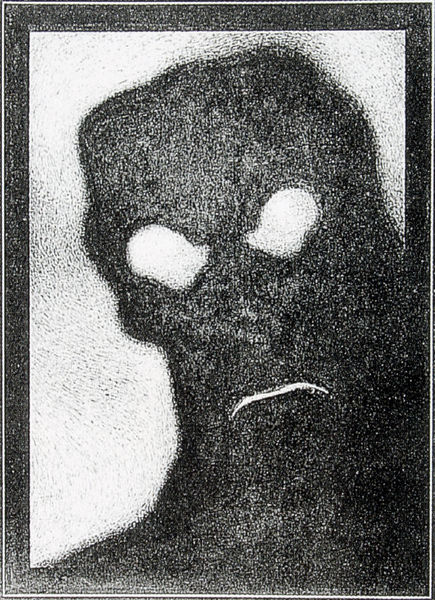
Titel: Hop-Frog
Künstler: Alberto Martini
Schlagwörter: dunkel, kopf, schatten, weiß, grau, hell, hintergrund, licht, mund, nase, schwarz, stirn, zeichnung, schleier, hochformat, augen, böse, gesicht, mensch, rahmen, schädel, tot, portrait, porträt, düster, modern, siebdruck, rand, angst, grimmig, foto, fotografie, maske, rechteck, kohle, technik, druck, druckgraphik, lithographie, druckgrafik, mundwinkel, furcht, gespenst, augenhöhlen, aquatinta, bleistift, dämon, löcher, teufel, gruselig, wut, frei, schemen, glühen, unheimlich, difus, totenmaske, geist, monster, sauer, augenhöhle, geistermaske, halloween, nasenlos